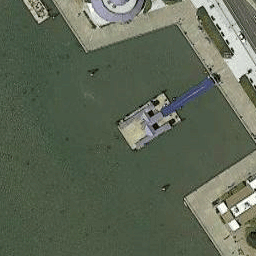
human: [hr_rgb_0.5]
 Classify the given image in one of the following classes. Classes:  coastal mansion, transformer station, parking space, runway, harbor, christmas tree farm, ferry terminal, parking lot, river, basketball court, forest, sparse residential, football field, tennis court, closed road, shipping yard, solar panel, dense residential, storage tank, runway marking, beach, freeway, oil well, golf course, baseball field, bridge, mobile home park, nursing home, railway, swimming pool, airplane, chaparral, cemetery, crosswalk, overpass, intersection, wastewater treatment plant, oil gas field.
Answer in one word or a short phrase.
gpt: ferry terminal